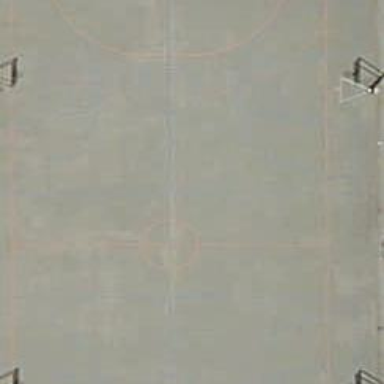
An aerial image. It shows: Soccer pitch for leisure land activities.